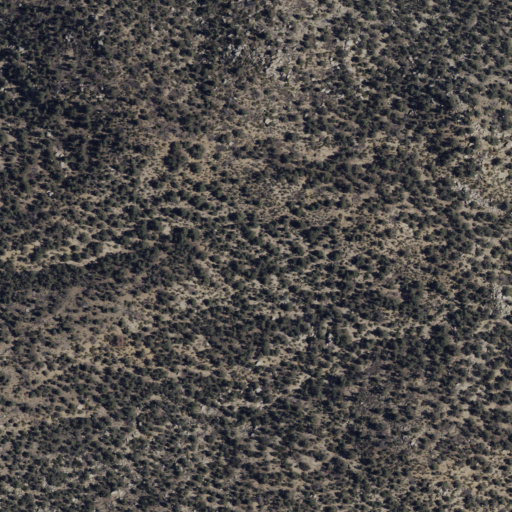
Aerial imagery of plain(s) in California named Arrastre Meadow containing evergreen forest and shrub